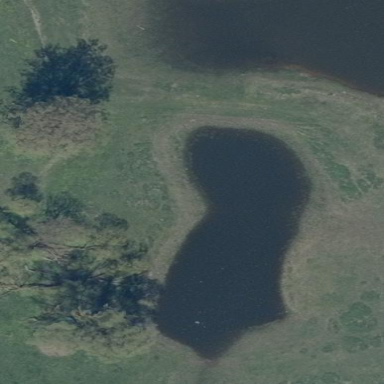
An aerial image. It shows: Oxbow water feature in natural setting.